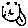
Label: smiley face